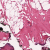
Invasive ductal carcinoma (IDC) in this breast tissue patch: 0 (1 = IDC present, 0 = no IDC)